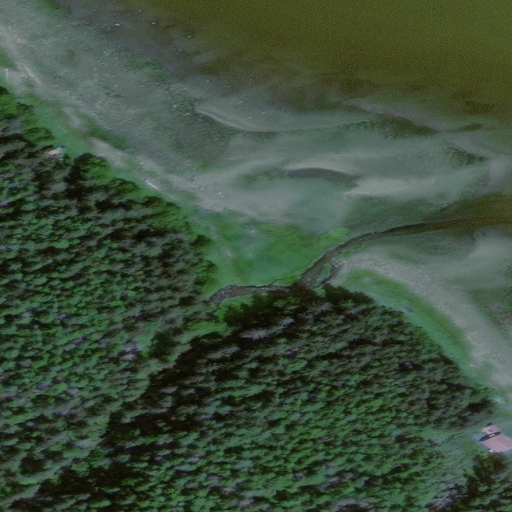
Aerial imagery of beach in Alaska named Ready Bullion Beach containing only unknown